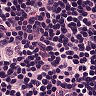
Metastatic tissue present: no